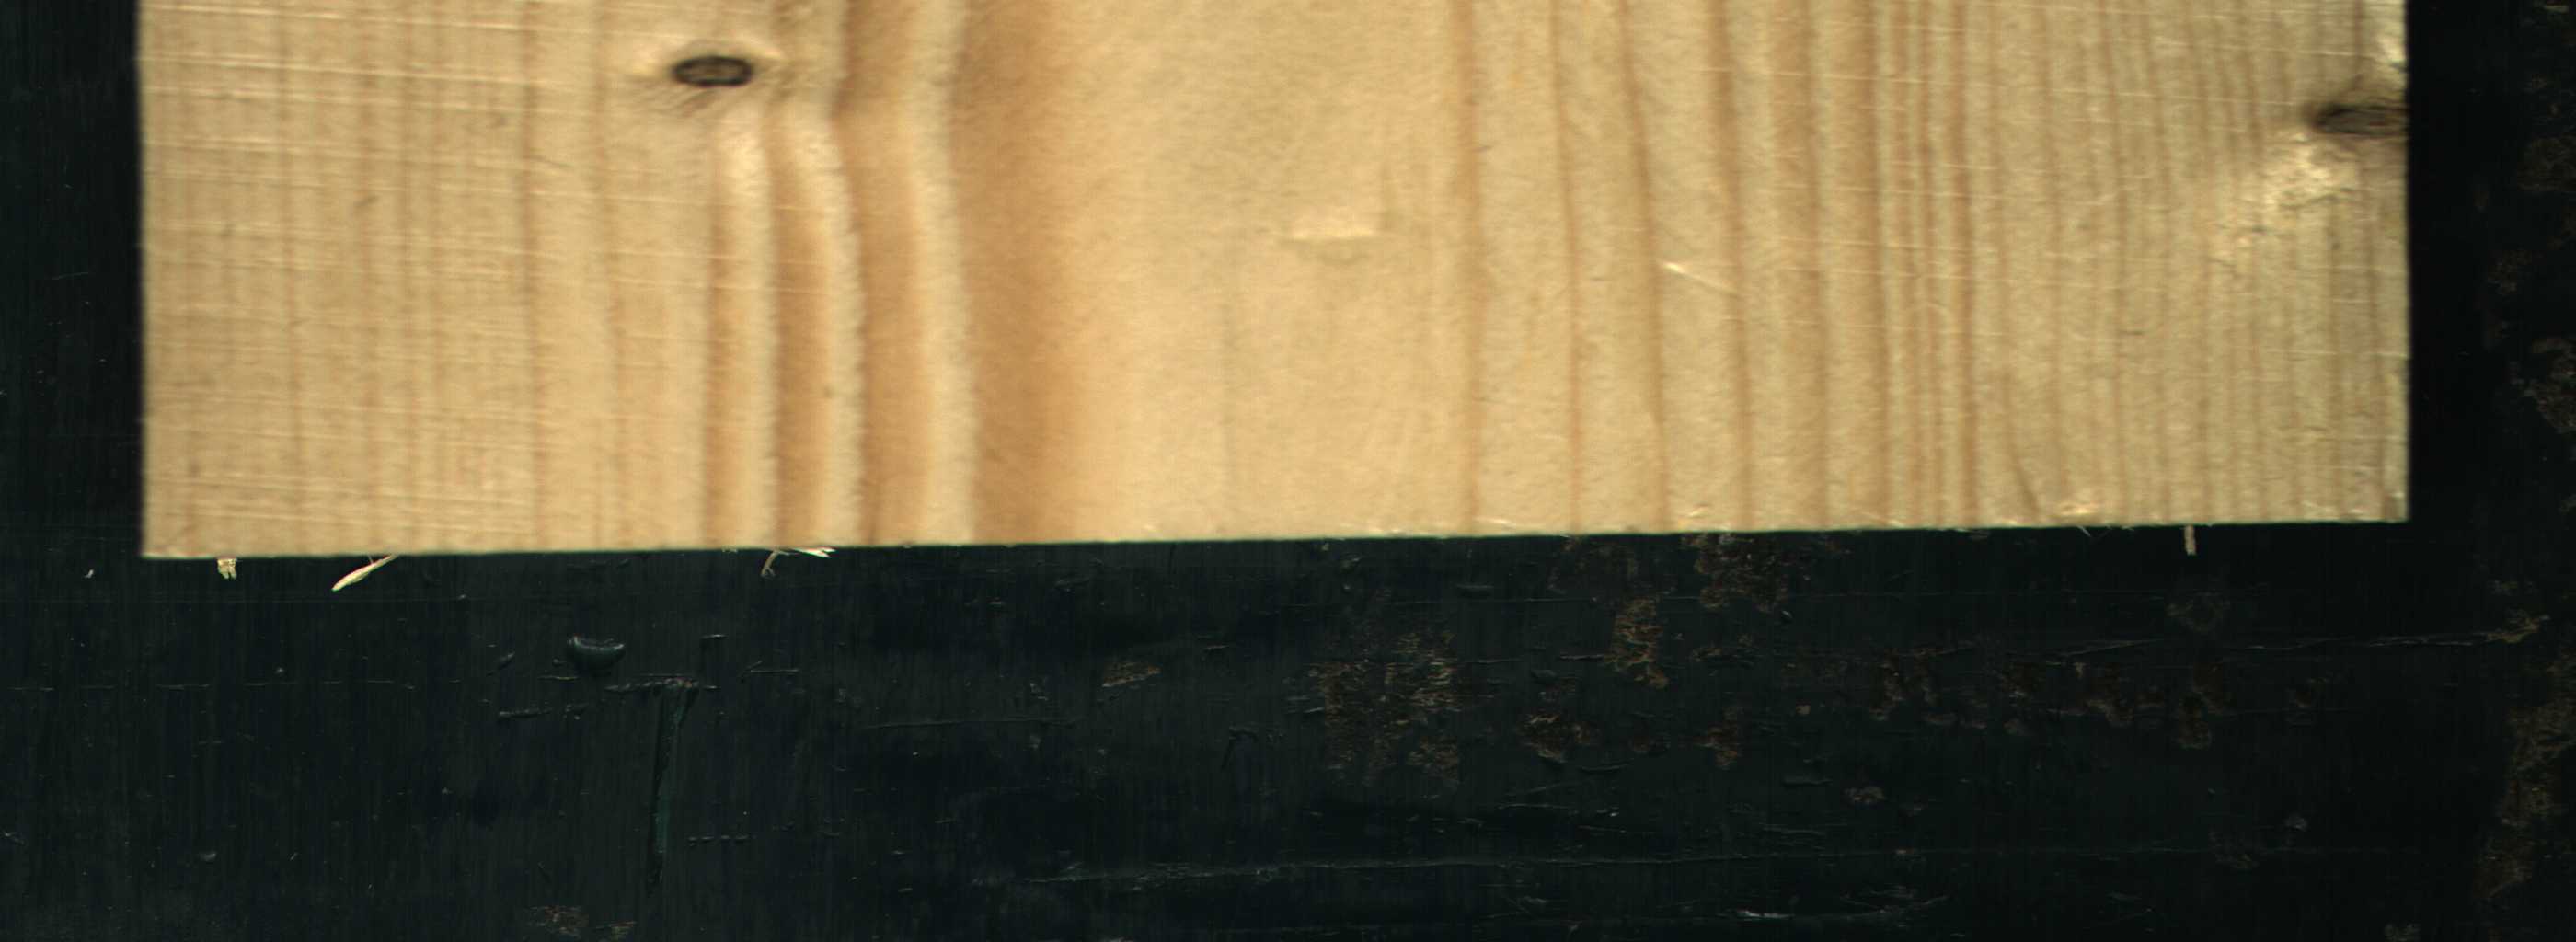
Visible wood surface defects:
Dead_Knot
Dead_Knot